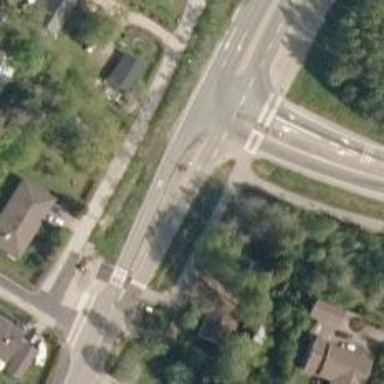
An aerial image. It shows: Residential road with separate asphalt sidewalk.